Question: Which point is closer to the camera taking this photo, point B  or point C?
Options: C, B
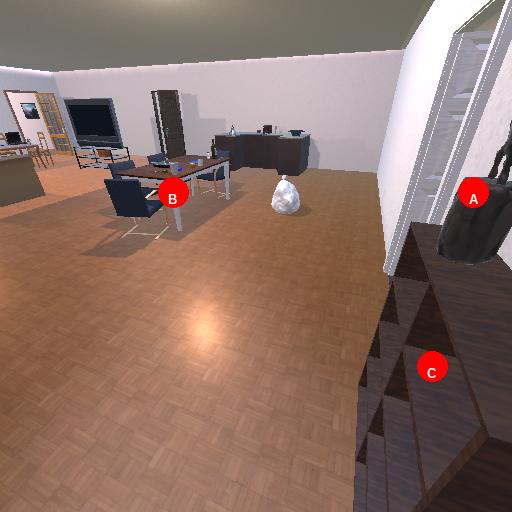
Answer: C